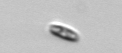
Label: pennate